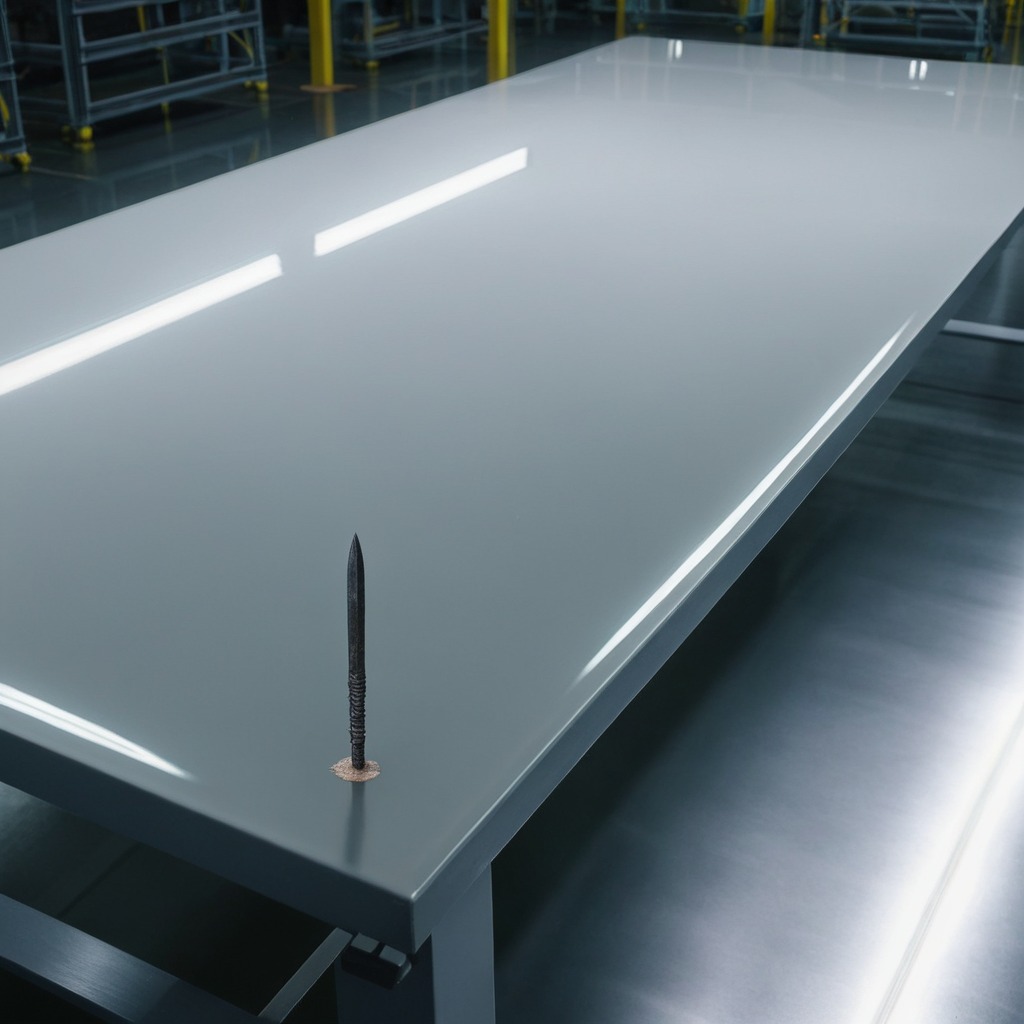
A nail is lying on a high-gloss table in a ship maintenance bay industrial lighting.